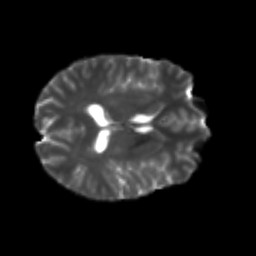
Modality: T2w
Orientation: axial
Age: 22
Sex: male
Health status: healthy
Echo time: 0.074 s